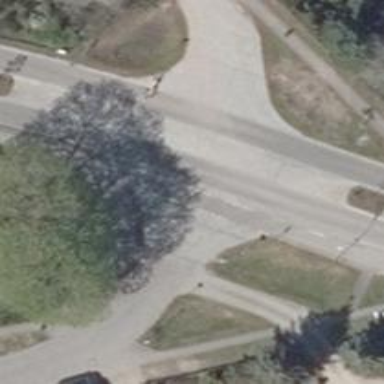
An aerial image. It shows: Road with "give way" sign.